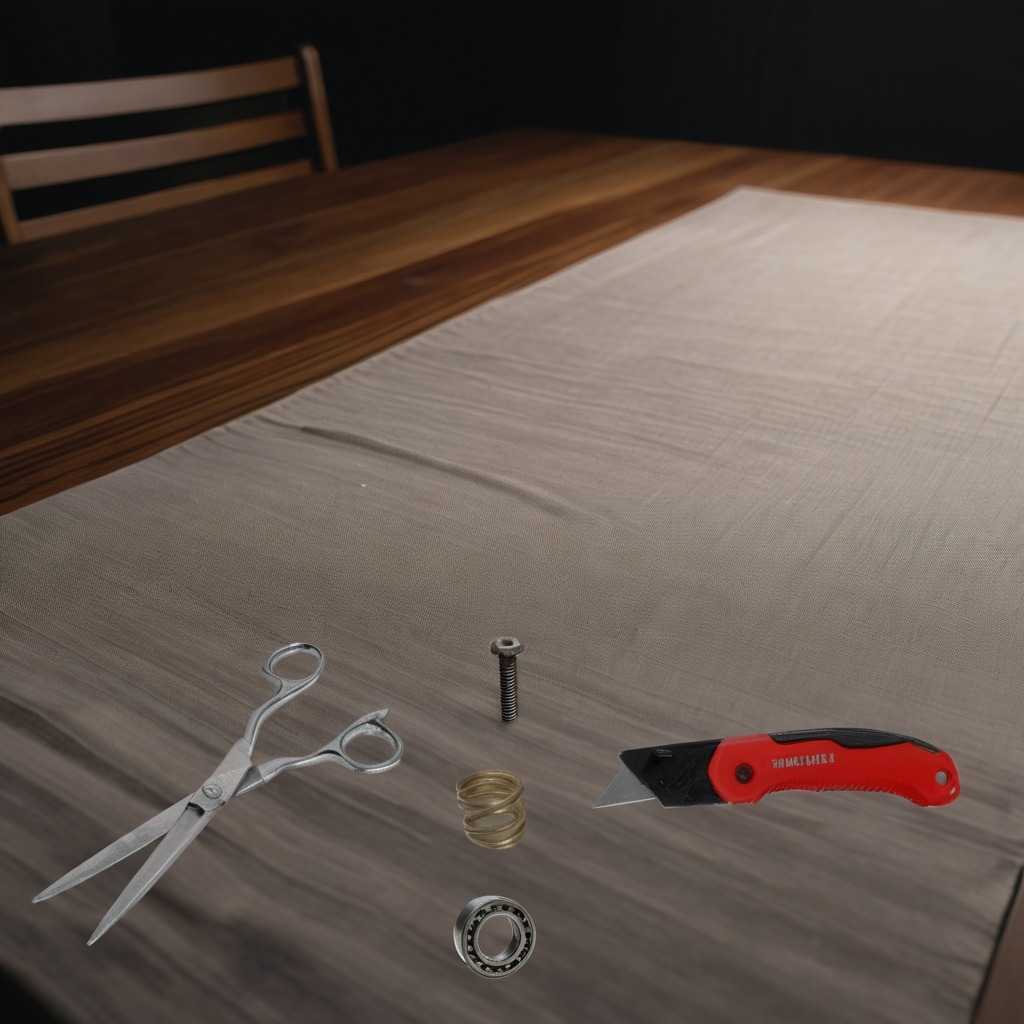
A metal ball bearing, a utility knife, a metal machine screw, a coiled metal spring, and a pair of scissors are lying on a wooden table.